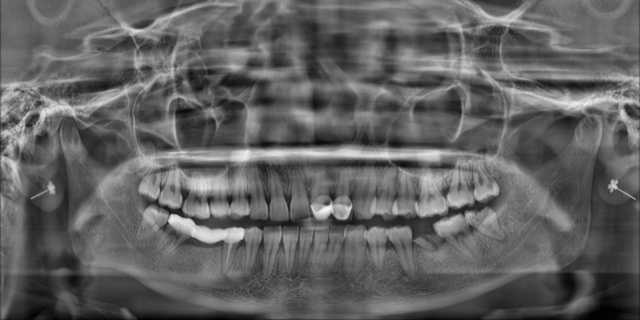
adult